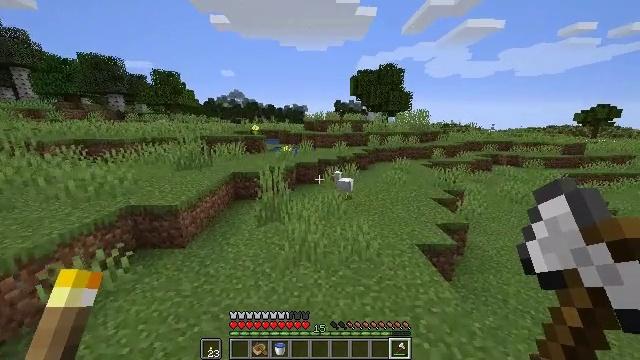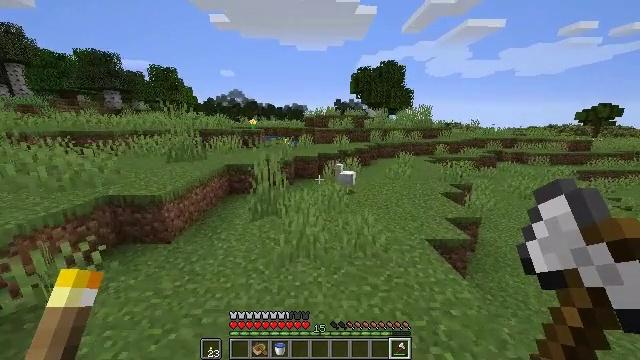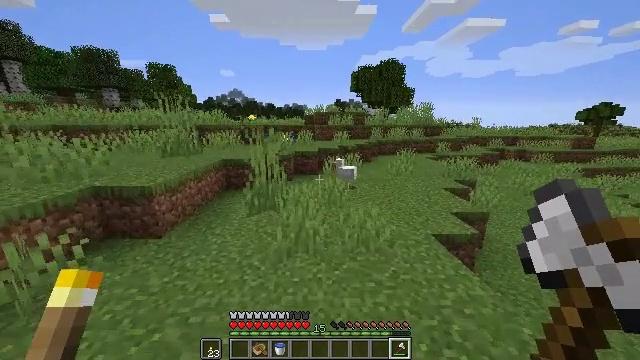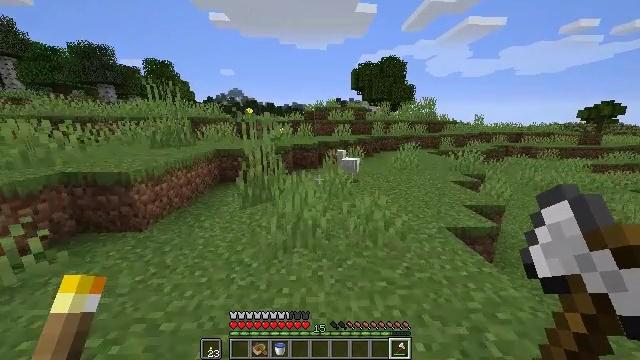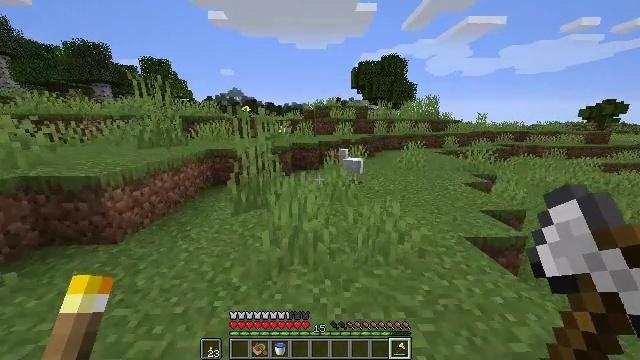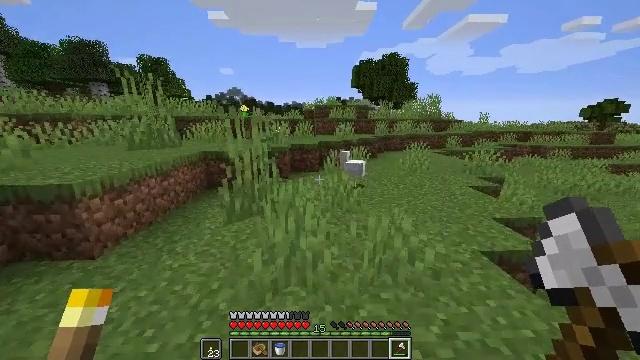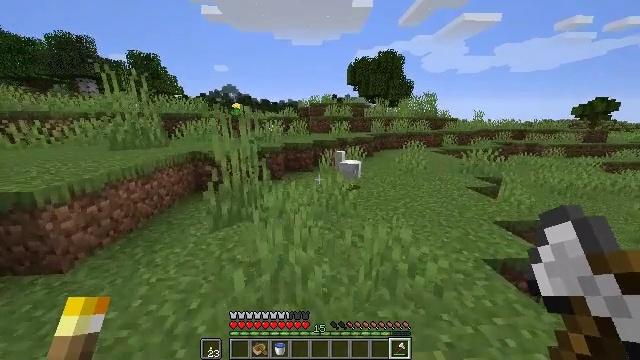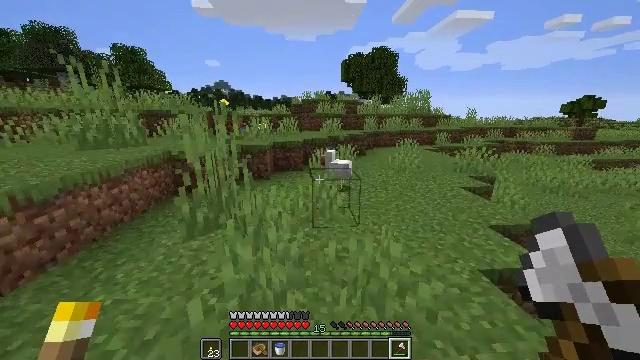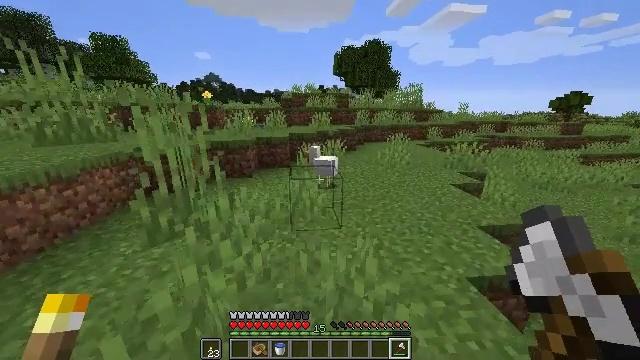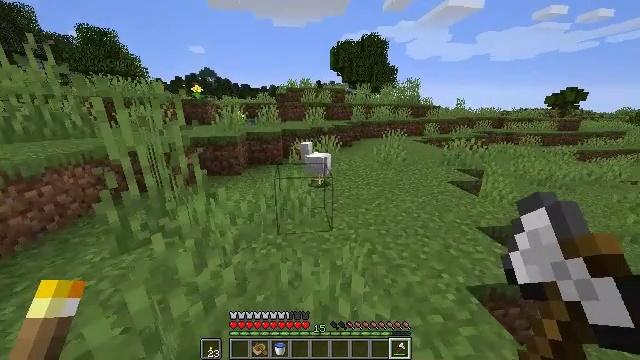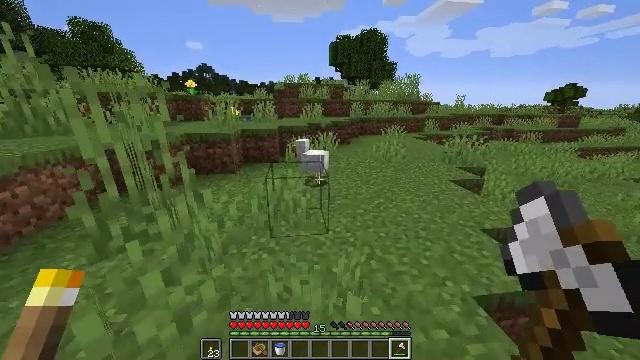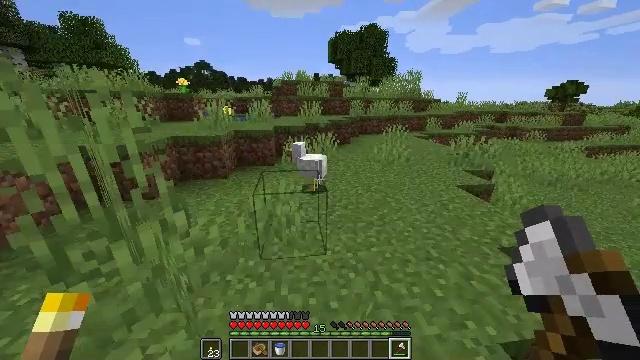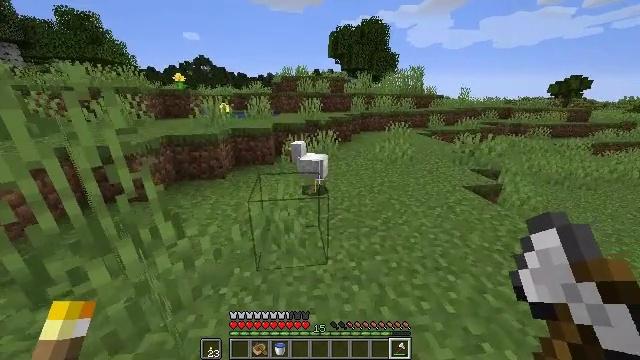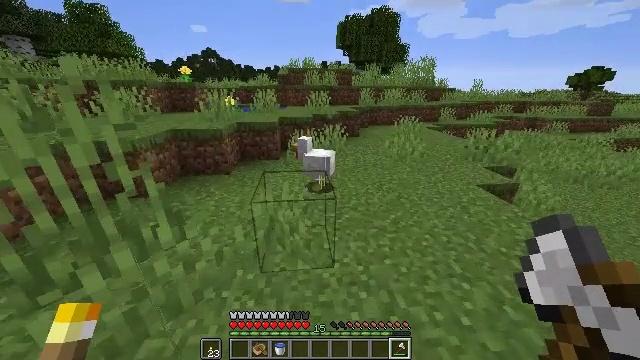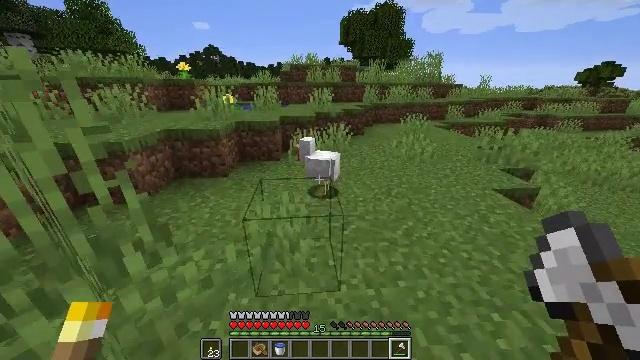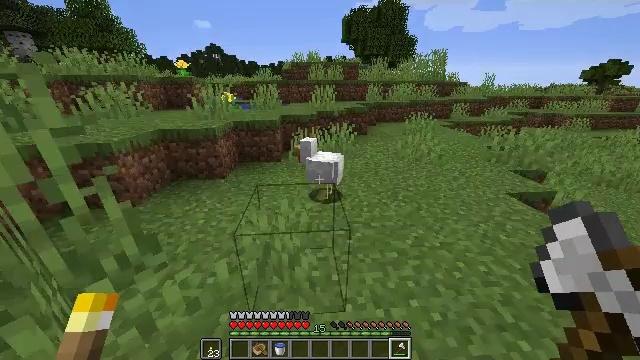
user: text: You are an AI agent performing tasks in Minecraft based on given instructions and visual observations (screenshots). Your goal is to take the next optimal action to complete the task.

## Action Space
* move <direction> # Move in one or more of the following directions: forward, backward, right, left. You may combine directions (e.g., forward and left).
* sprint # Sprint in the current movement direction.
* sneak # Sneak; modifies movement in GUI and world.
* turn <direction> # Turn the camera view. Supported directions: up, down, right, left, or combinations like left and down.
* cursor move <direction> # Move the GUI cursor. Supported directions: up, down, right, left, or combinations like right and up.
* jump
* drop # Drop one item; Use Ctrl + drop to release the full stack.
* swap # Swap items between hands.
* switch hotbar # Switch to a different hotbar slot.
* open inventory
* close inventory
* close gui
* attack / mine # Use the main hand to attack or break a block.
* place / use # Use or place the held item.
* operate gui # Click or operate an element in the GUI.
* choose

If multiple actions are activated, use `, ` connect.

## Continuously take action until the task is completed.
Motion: motion action
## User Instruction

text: Kill the chicken.
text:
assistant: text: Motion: move forward, sprint
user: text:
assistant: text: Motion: move forward, sprint
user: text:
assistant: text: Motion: move forward, sprint
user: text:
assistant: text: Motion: move forward, sprint
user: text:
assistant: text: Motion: move forward
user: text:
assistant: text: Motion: move forward and move right, turn right
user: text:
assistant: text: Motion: move forward and move right, turn right
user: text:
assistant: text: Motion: move forward and move right, turn right and down
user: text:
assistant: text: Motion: move forward, turn down
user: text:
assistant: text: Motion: move forward
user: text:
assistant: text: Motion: move forward
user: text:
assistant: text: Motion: move forward
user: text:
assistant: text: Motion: move forward, turn left and down
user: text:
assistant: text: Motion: move forward
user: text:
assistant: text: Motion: move forward
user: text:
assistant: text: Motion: move forward, turn down
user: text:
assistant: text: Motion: move forward, turn down
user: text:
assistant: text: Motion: move forward
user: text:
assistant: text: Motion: move forward
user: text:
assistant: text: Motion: no_op
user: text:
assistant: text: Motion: turn down
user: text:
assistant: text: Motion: no_op
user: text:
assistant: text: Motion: turn down
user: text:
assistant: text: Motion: turn left and down, attack / mine
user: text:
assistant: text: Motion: attack / mine
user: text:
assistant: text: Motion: no_op
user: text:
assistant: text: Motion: turn left
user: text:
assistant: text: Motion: turn left and up
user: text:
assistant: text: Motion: turn left and up
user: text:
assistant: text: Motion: turn left and up